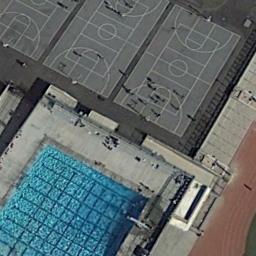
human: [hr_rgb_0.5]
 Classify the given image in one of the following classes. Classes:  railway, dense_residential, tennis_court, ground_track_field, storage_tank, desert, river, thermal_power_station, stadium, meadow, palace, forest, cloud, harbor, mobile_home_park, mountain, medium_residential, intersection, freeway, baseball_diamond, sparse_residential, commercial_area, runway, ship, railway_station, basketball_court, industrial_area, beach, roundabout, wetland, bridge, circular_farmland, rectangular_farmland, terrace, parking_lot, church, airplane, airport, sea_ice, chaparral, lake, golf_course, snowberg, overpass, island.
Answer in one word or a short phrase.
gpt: basketball_court